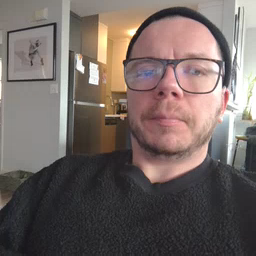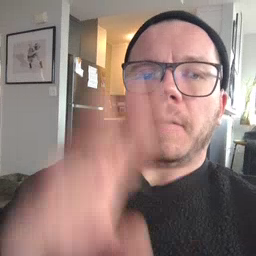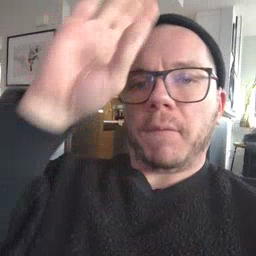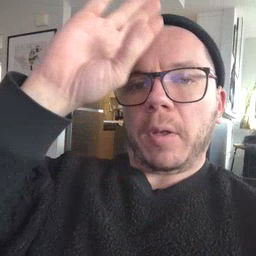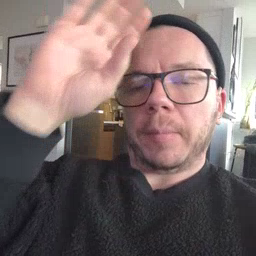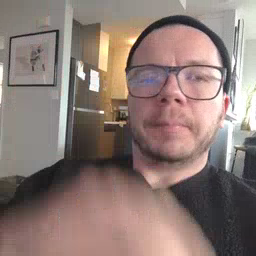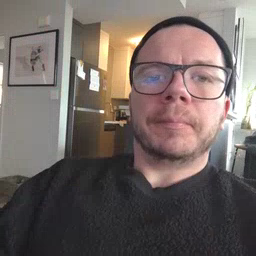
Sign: fireman